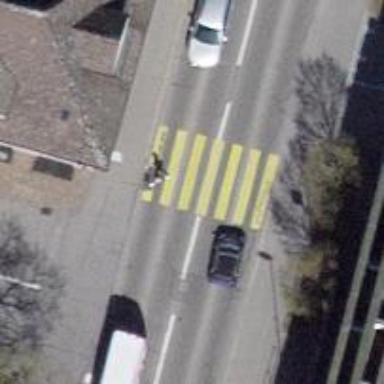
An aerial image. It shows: Uncontrolled zebra crossing with yellow markings on the road.